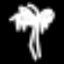
Label: palm tree